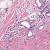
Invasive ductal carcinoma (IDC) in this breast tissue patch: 0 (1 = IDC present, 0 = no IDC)